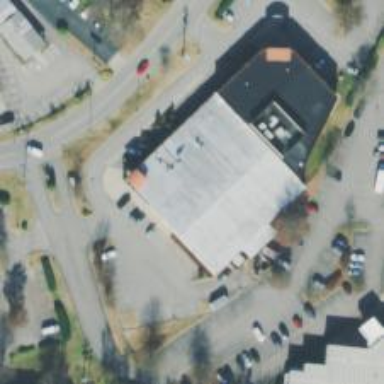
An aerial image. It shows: Leisure land featuring bowling alley.